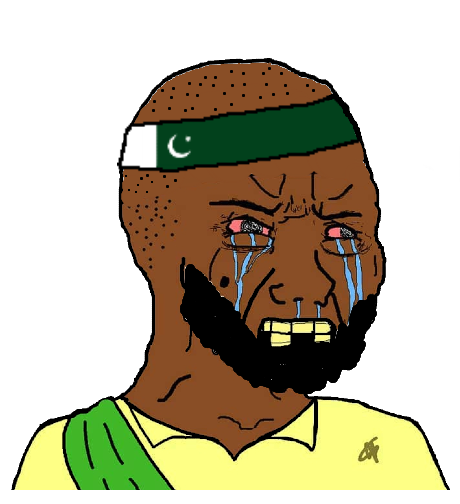
Label: 5_Crying_Wojak